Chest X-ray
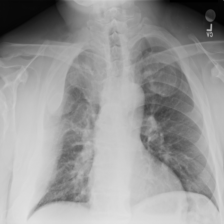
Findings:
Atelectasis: negative
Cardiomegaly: negative
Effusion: negative
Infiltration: negative
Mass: positive
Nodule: negative
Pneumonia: negative
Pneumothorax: negative
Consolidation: negative
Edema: negative
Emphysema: negative
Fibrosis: negative
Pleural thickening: negative
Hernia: negative